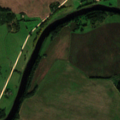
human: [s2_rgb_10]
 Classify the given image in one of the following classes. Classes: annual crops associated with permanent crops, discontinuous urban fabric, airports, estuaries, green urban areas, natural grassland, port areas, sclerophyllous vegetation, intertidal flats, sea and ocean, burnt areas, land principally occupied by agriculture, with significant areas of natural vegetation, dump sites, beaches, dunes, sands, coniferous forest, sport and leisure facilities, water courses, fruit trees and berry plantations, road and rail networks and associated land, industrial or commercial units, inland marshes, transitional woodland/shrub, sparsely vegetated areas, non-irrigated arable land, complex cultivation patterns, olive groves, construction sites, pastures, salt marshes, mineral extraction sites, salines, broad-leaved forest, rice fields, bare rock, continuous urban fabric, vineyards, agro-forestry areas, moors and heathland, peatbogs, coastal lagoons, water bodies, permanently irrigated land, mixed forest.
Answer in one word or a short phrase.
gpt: non-irrigated arable land, land principally occupied by agriculture, with significant areas of natural vegetation, broad-leaved forest, water courses